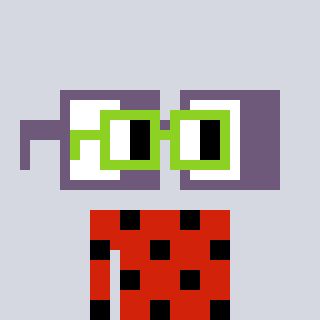
a pixel art character with square light green glasses, a glasses-shaped head and a red-colored body on a cool background